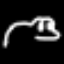
Label: frog